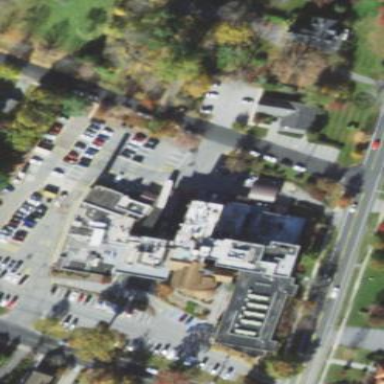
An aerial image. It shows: Healthcare facility identified as hospital.